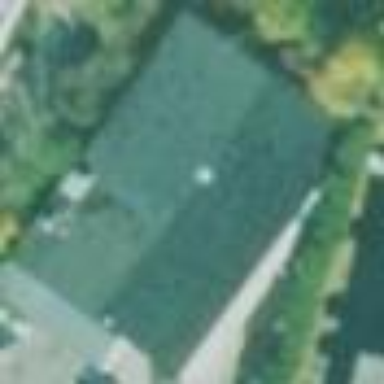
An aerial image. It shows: Building that houses bowling alley.